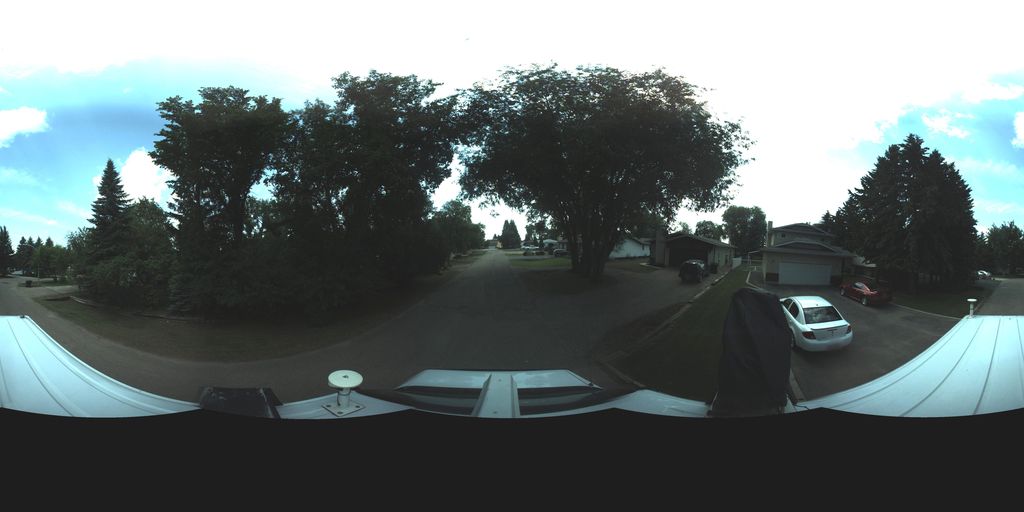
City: saskatoon